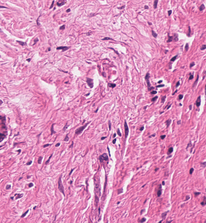
Tumor epithelial tissue: no
Tumor-associated stroma tissue: yes
Normal tissue: no